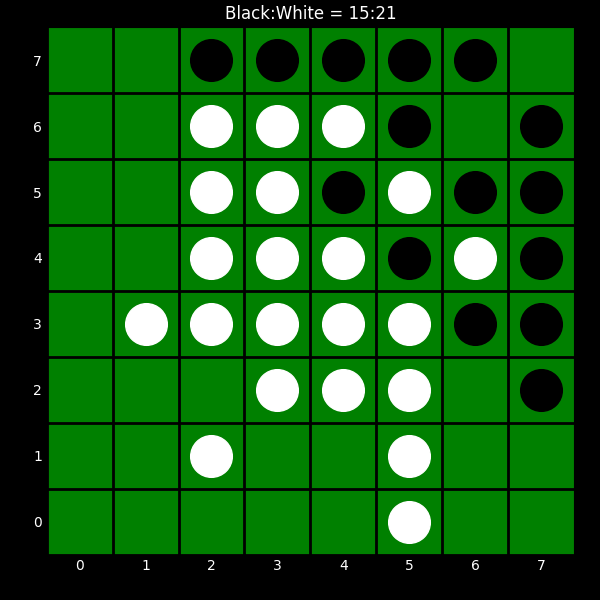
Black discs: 15
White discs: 21